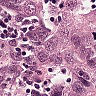
Metastatic tissue present: yes